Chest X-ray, AP view. Patient: 6 years old, sex F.
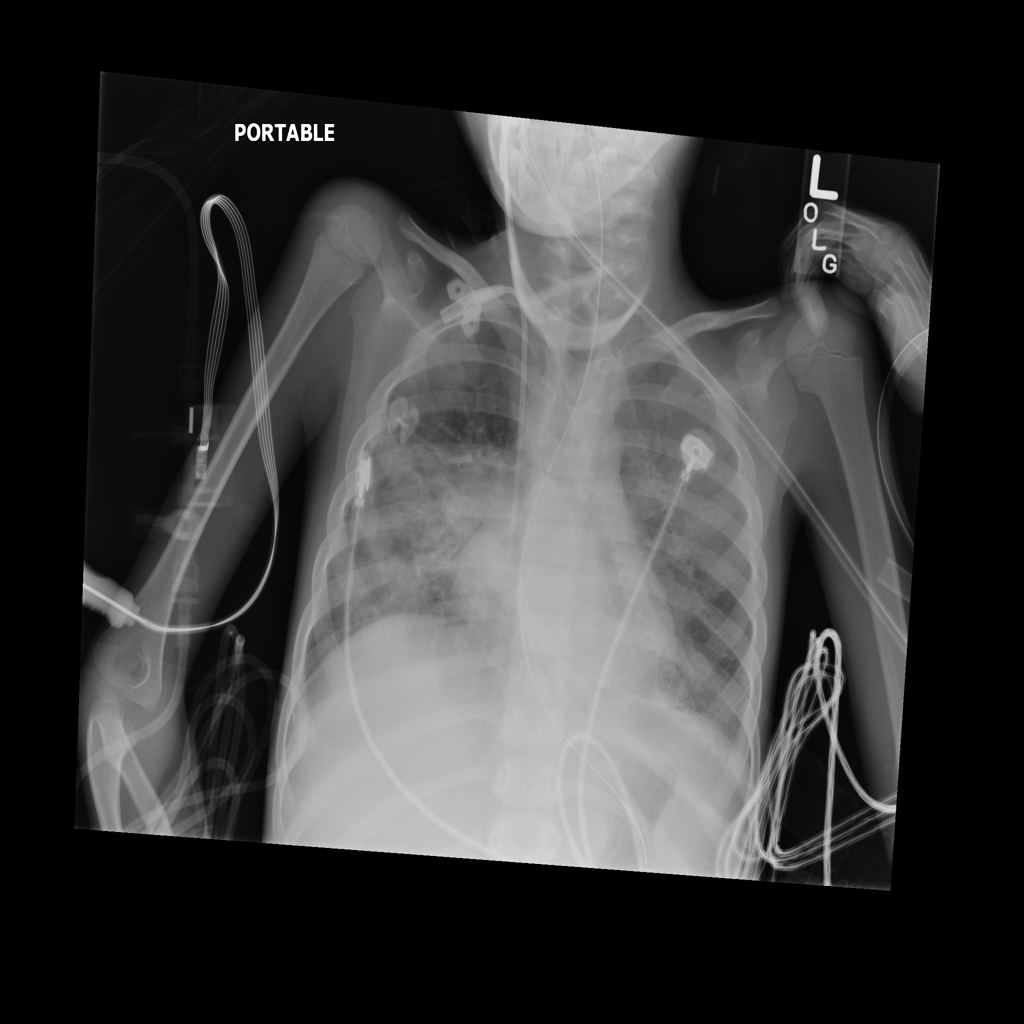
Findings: Atelectasis, Infiltration